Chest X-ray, AP view. Patient: 60 years old, sex M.
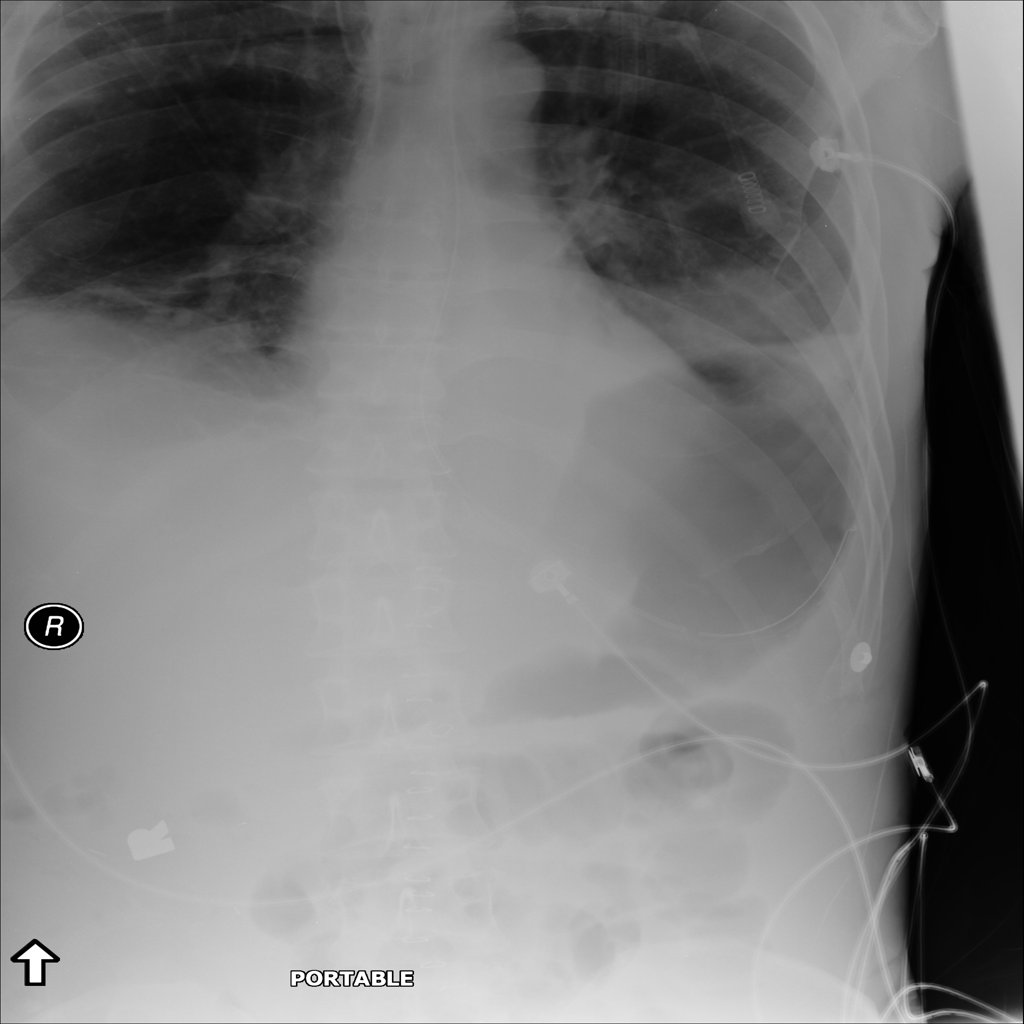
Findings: Atelectasis, Effusion